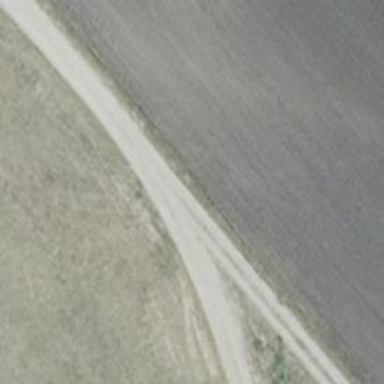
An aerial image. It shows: Sandy track road with grade 2 tracktype.